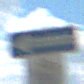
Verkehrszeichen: EinbahnstrasseLinksweisend
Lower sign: RichtungsangabeDurchPfeile9
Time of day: Midday
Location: Outdoor (Nature)
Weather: PartlyCloudy
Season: Autumn
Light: Natural